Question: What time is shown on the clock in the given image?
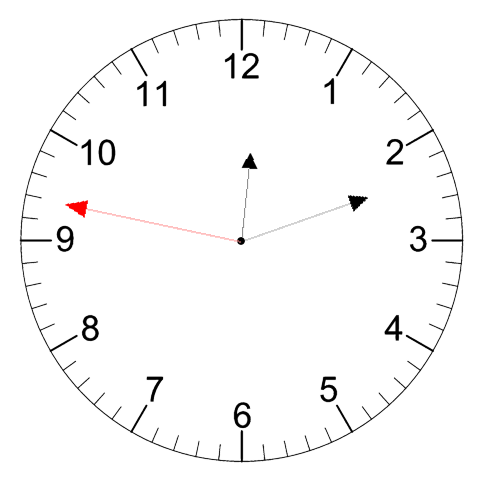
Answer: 12:11:47